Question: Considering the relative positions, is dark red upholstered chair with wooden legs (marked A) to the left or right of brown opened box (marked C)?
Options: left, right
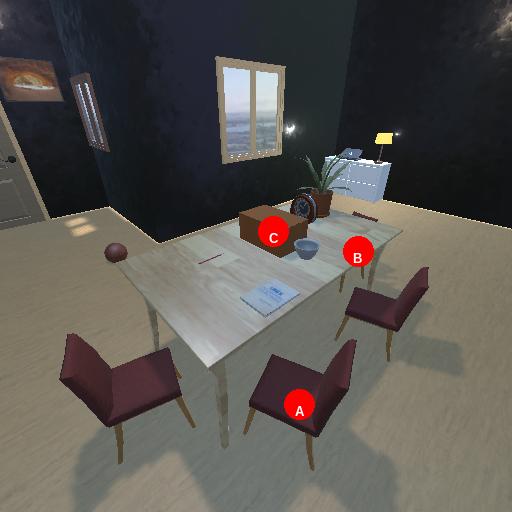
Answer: left